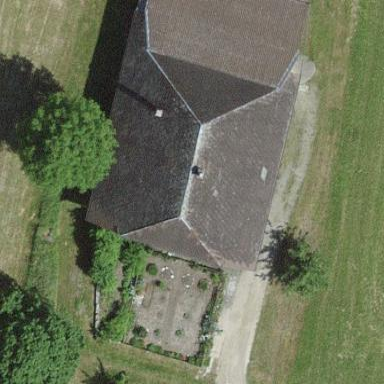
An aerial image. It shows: Farmyard area.